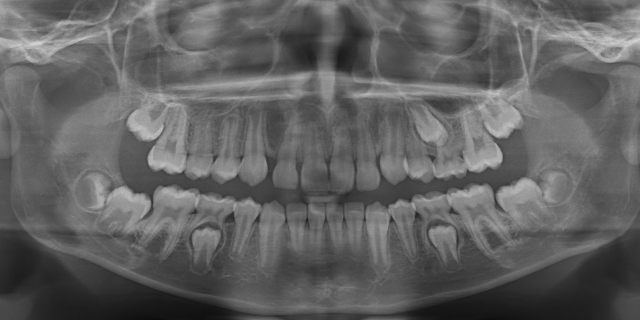
adult